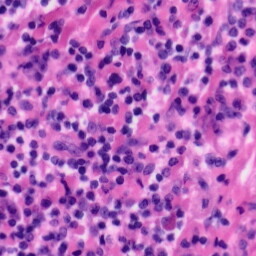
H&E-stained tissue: Tonsil